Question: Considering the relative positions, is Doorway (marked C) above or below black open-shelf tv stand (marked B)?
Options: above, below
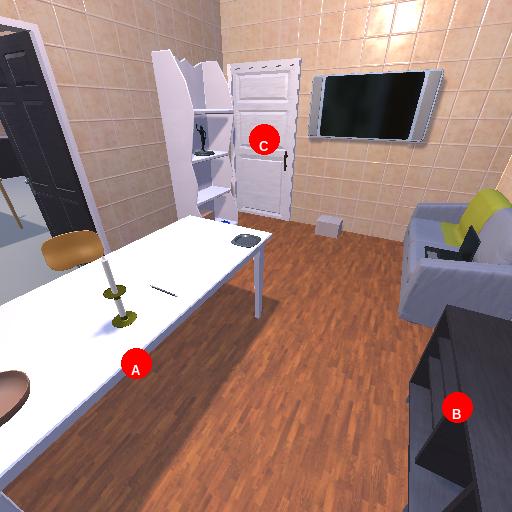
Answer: above